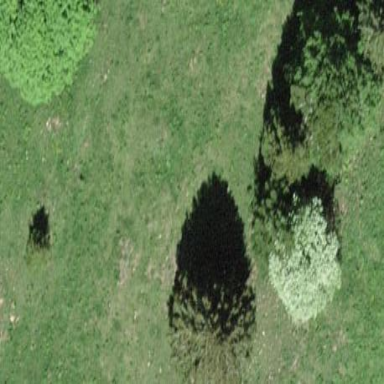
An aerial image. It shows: Forest area with mix of leaf types and cycles.